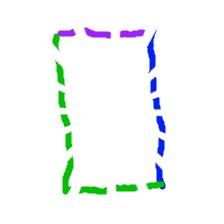
Shape: rectangle